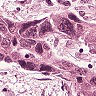
Metastatic tissue present: yes